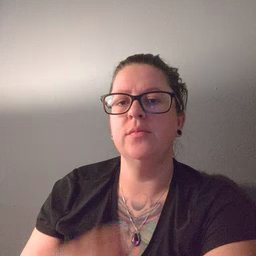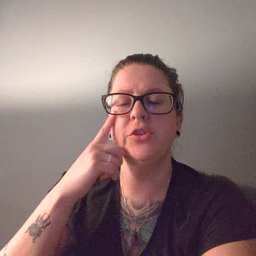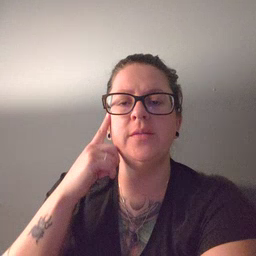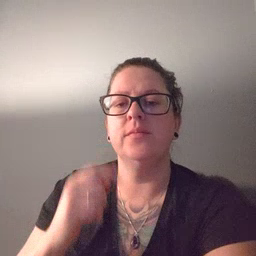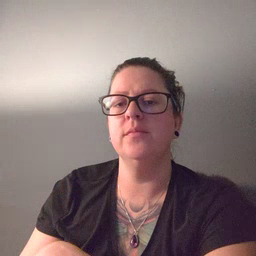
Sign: cheek